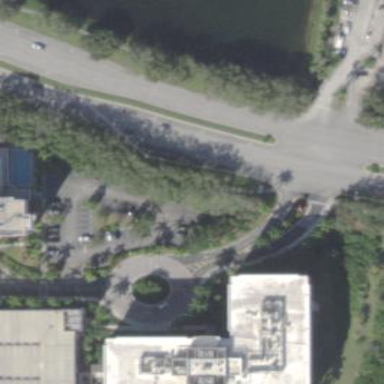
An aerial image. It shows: Parking area with surface.